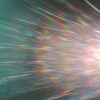
Label: sunburn